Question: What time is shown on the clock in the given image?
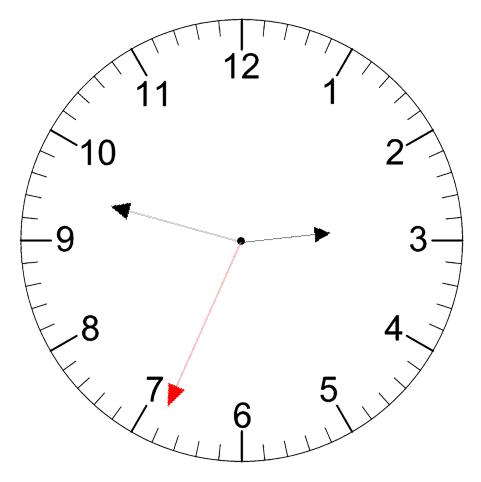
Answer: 02:47:34